Question: Find the variance in the following histogram, where the data are distributed only above tens and the height of the histogram is an integer multiple of 5. Keep the result of the variance as an integer.
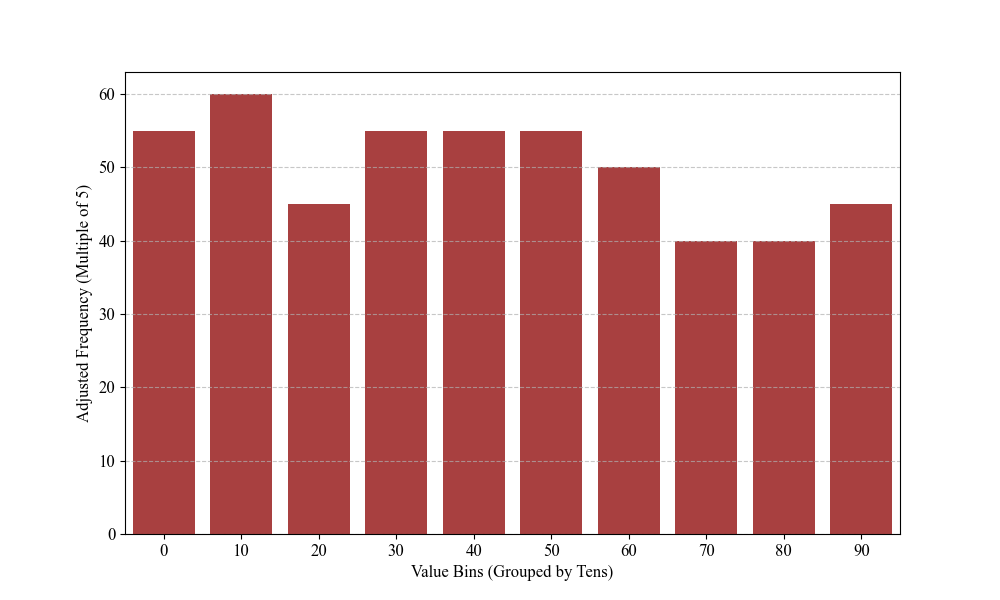
Answer: 802